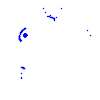
Particle: proton